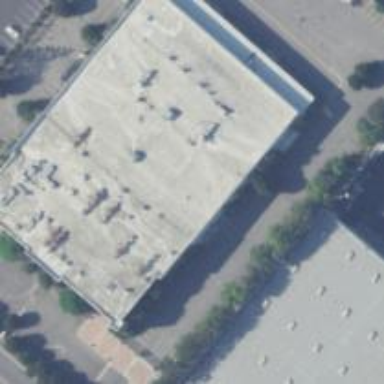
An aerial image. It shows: Commercial building.